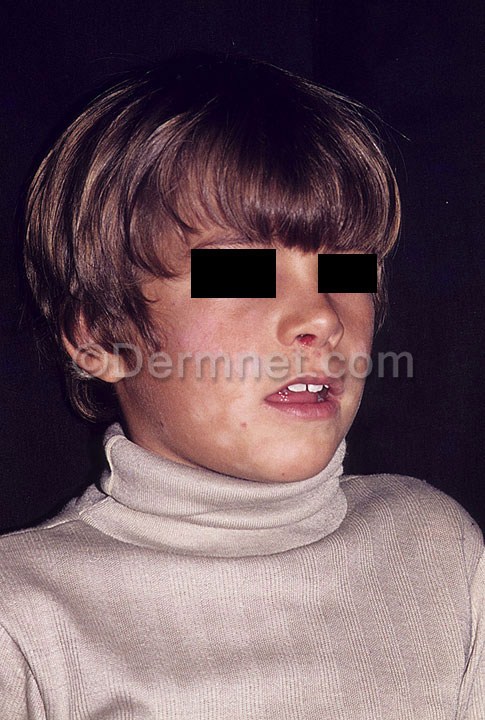
Disease: Atopic Dermatitis Photos